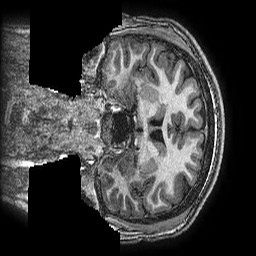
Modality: T1w
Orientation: coronal
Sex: male
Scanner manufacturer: ge
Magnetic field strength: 3 T
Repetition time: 0.00766 s
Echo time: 0.003476 s